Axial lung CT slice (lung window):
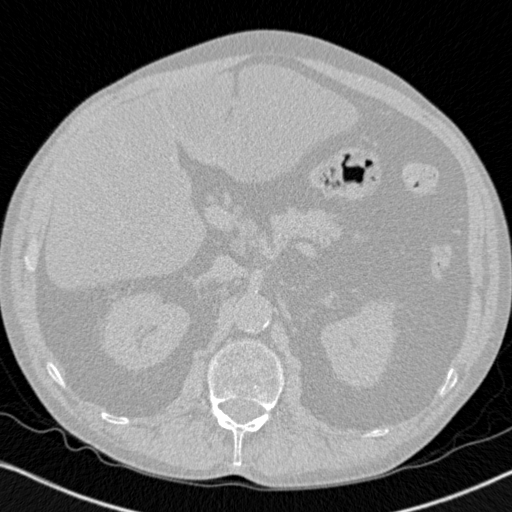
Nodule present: no